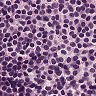
Metastatic tissue present: no